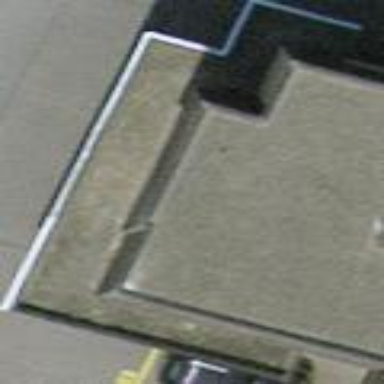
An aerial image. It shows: View of roof of building.